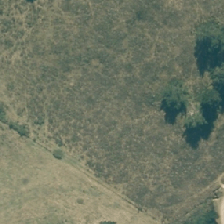
Land cover: grose_broom